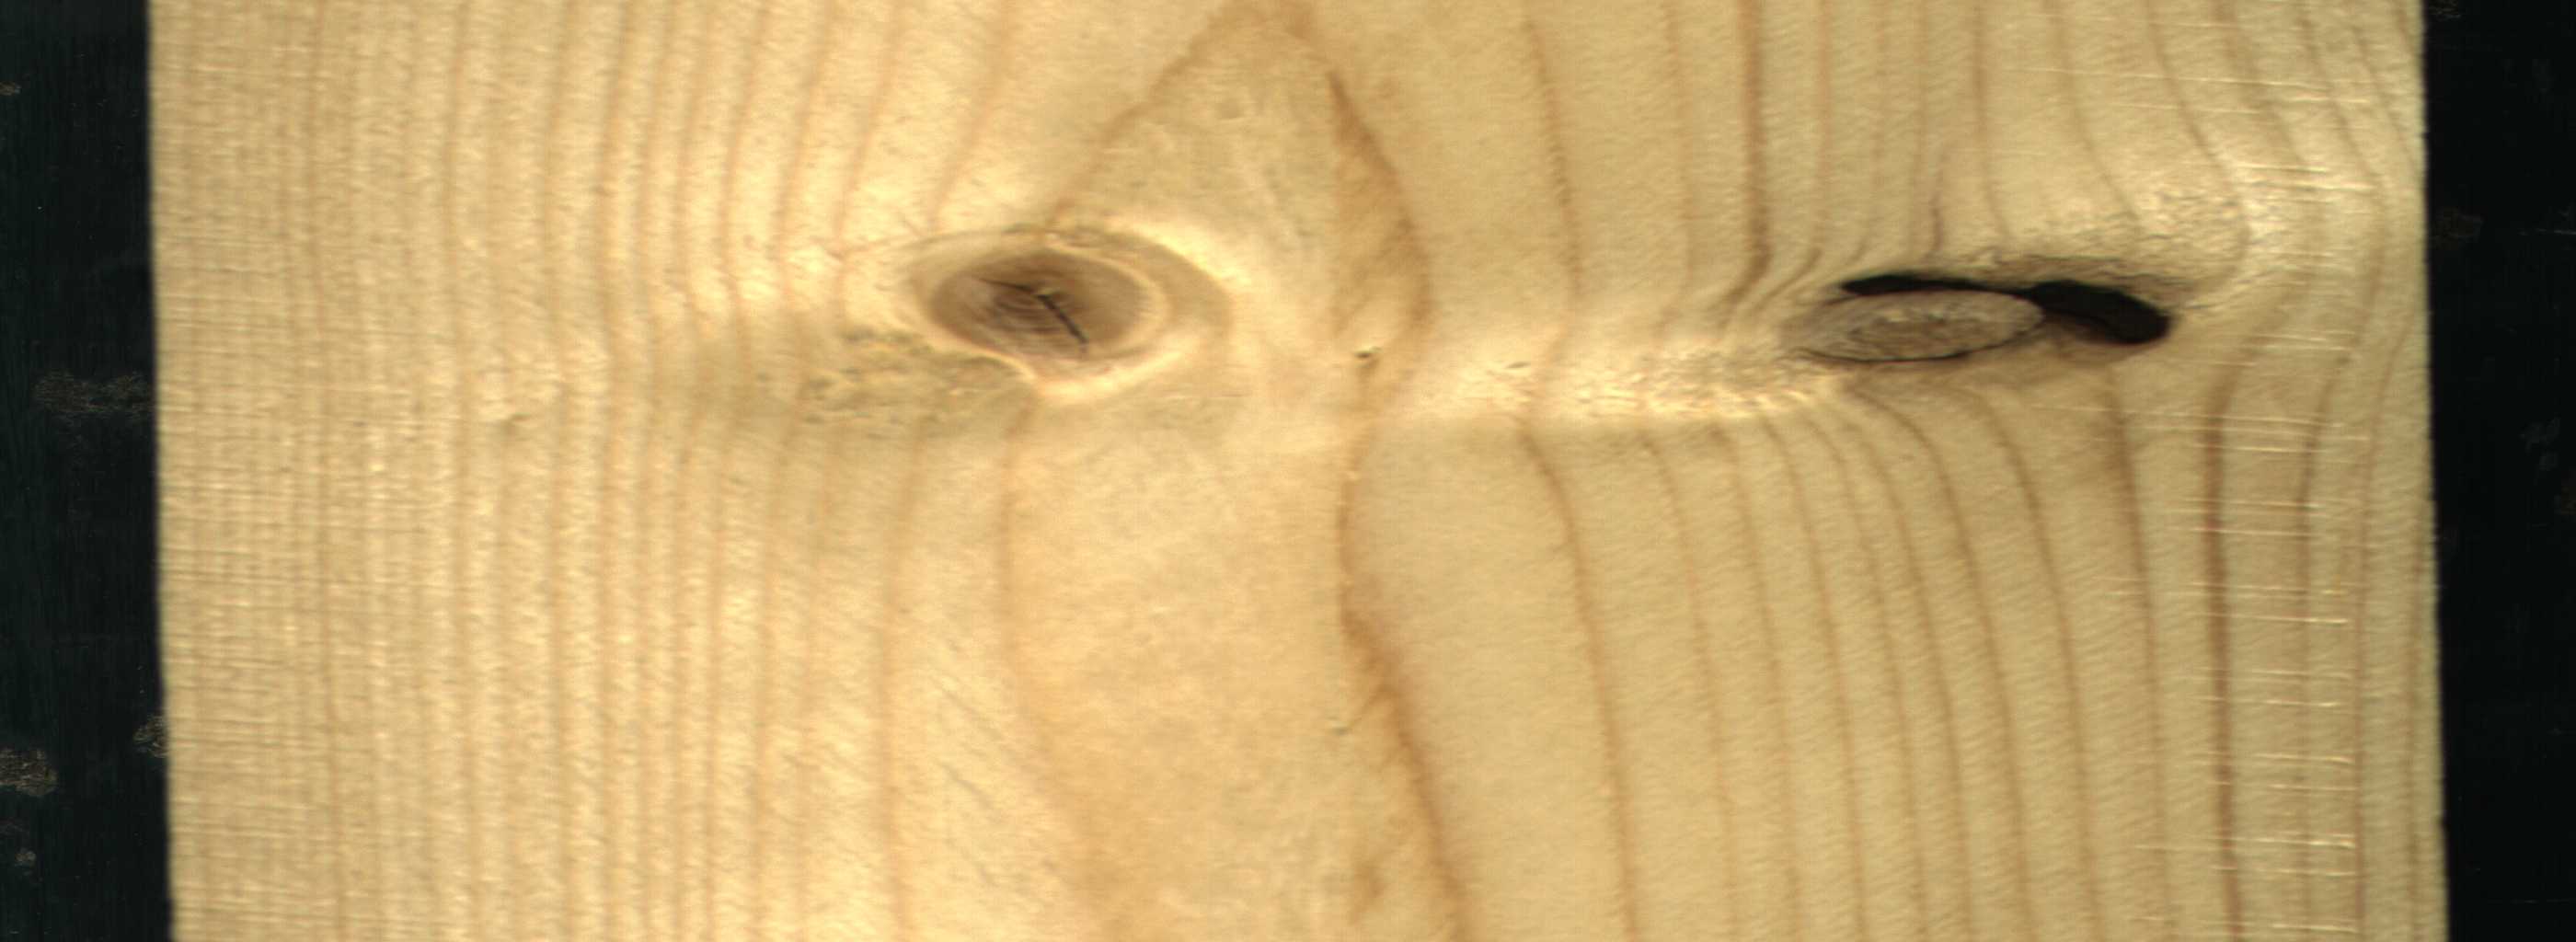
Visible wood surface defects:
knot_with_crack
Dead_Knot